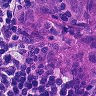
Metastatic tissue present: yes